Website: bh-photo
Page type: account-selection
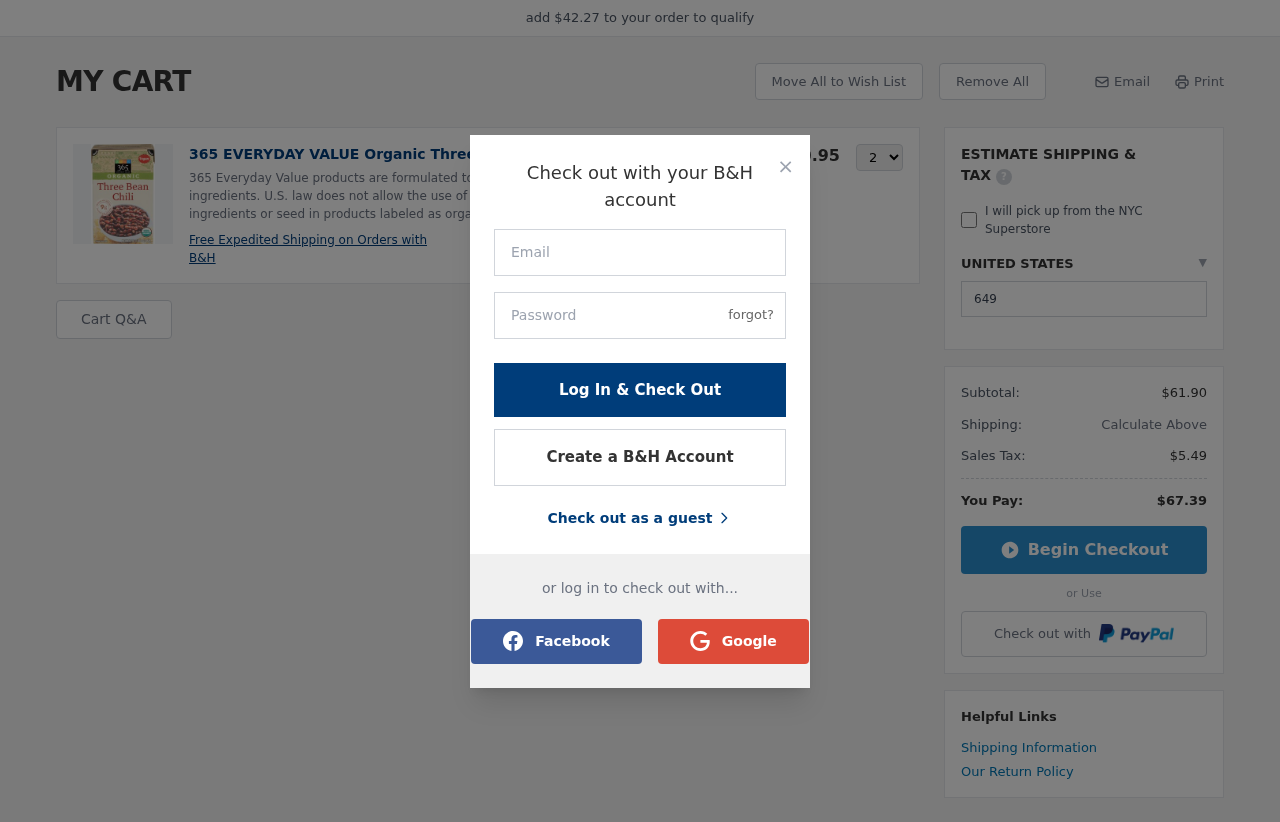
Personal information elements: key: PII_COUNTRY
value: UNITED STATES
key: PII_LOGIN_USERNAME
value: melissa729
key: PII_POSTCODE
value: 64962
Product elements: key: PRODUCT1_DESC
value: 365 Everyday Value products are formulated to avoid genetically engineered ingredients. U.S. law does not allow the use of genetically engineered ingredients or seed in products labeled as organic.
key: PRODUCT1_NAME
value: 365 EVERYDAY VALUE Organic Three Bean Chili, 17 OZ
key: PRODUCT1_PRICE
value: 30.95
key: PRODUCT1_QUANTITY
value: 2
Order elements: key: ORDER_SUBTOTAL
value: $61.90
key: ORDER_TAX
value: $5.49
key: ORDER_TOTAL
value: $67.39
Other elements: key: AMOUNT_TO_QUALIFY
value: $42.27